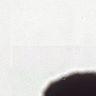
Metastatic tissue present: no